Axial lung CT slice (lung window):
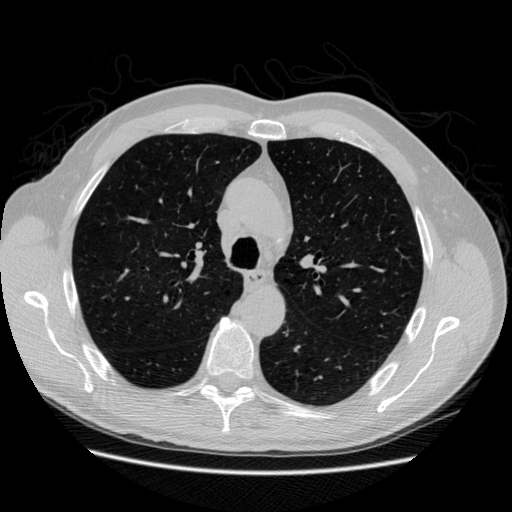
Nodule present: no